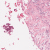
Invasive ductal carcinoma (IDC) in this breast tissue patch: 1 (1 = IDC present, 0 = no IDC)